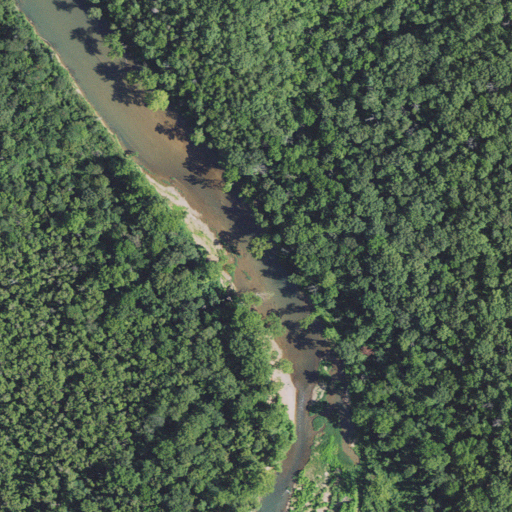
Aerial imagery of valley in Missouri named Duncan Hollow containing deciduous forest, mixed forest, open water, and herbaceous wetlands